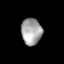
Tissue: lung
Cell type: Myeloid cells
Senescence score: 0.2105
Nuclear area (px): 537
Mean DAPI intensity: 163.069